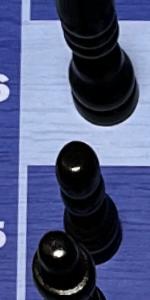
Label: Pawn_Black